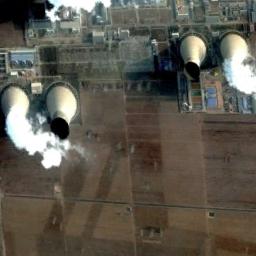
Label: thermal_power_station